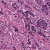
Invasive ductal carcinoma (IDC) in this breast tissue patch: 1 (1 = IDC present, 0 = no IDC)